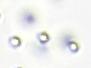
Label: Phaeocystis